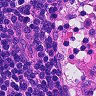
Metastatic tissue present: no